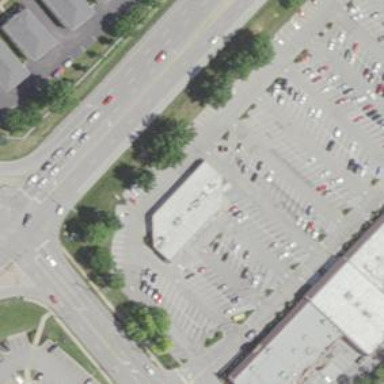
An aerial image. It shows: Commercial area.